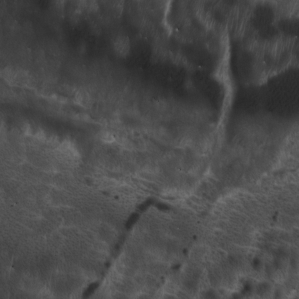
Label: non_frost